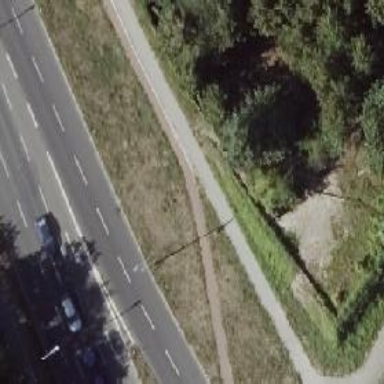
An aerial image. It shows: Sidewalk along the footway.